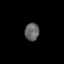
Tissue: skin
Cell type: Others
Senescence score: 0.7814
Nuclear area (px): 247
Mean DAPI intensity: 100.356